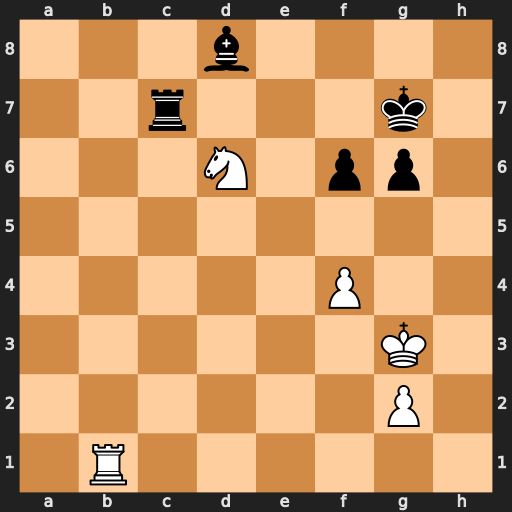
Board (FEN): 3b4/2r3k1/3N1pp1/8/5P2/6K1/6P1/1R6
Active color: w
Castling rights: -
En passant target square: -
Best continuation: Ne8+ Kg8 Nxc7